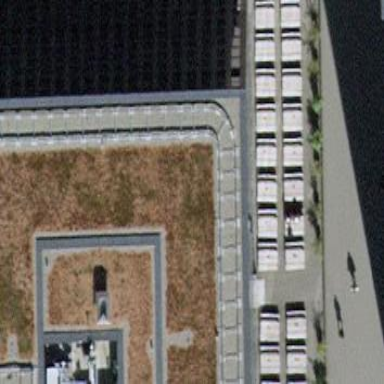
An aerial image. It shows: Commercial building with flat grey roof used as office.